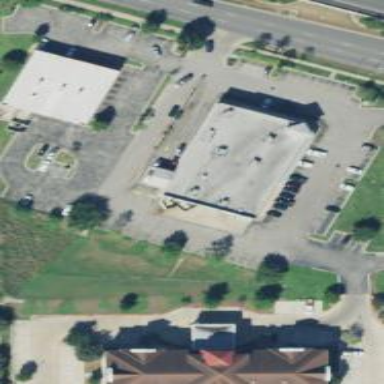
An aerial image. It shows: Pharmacy providing healthcare services.